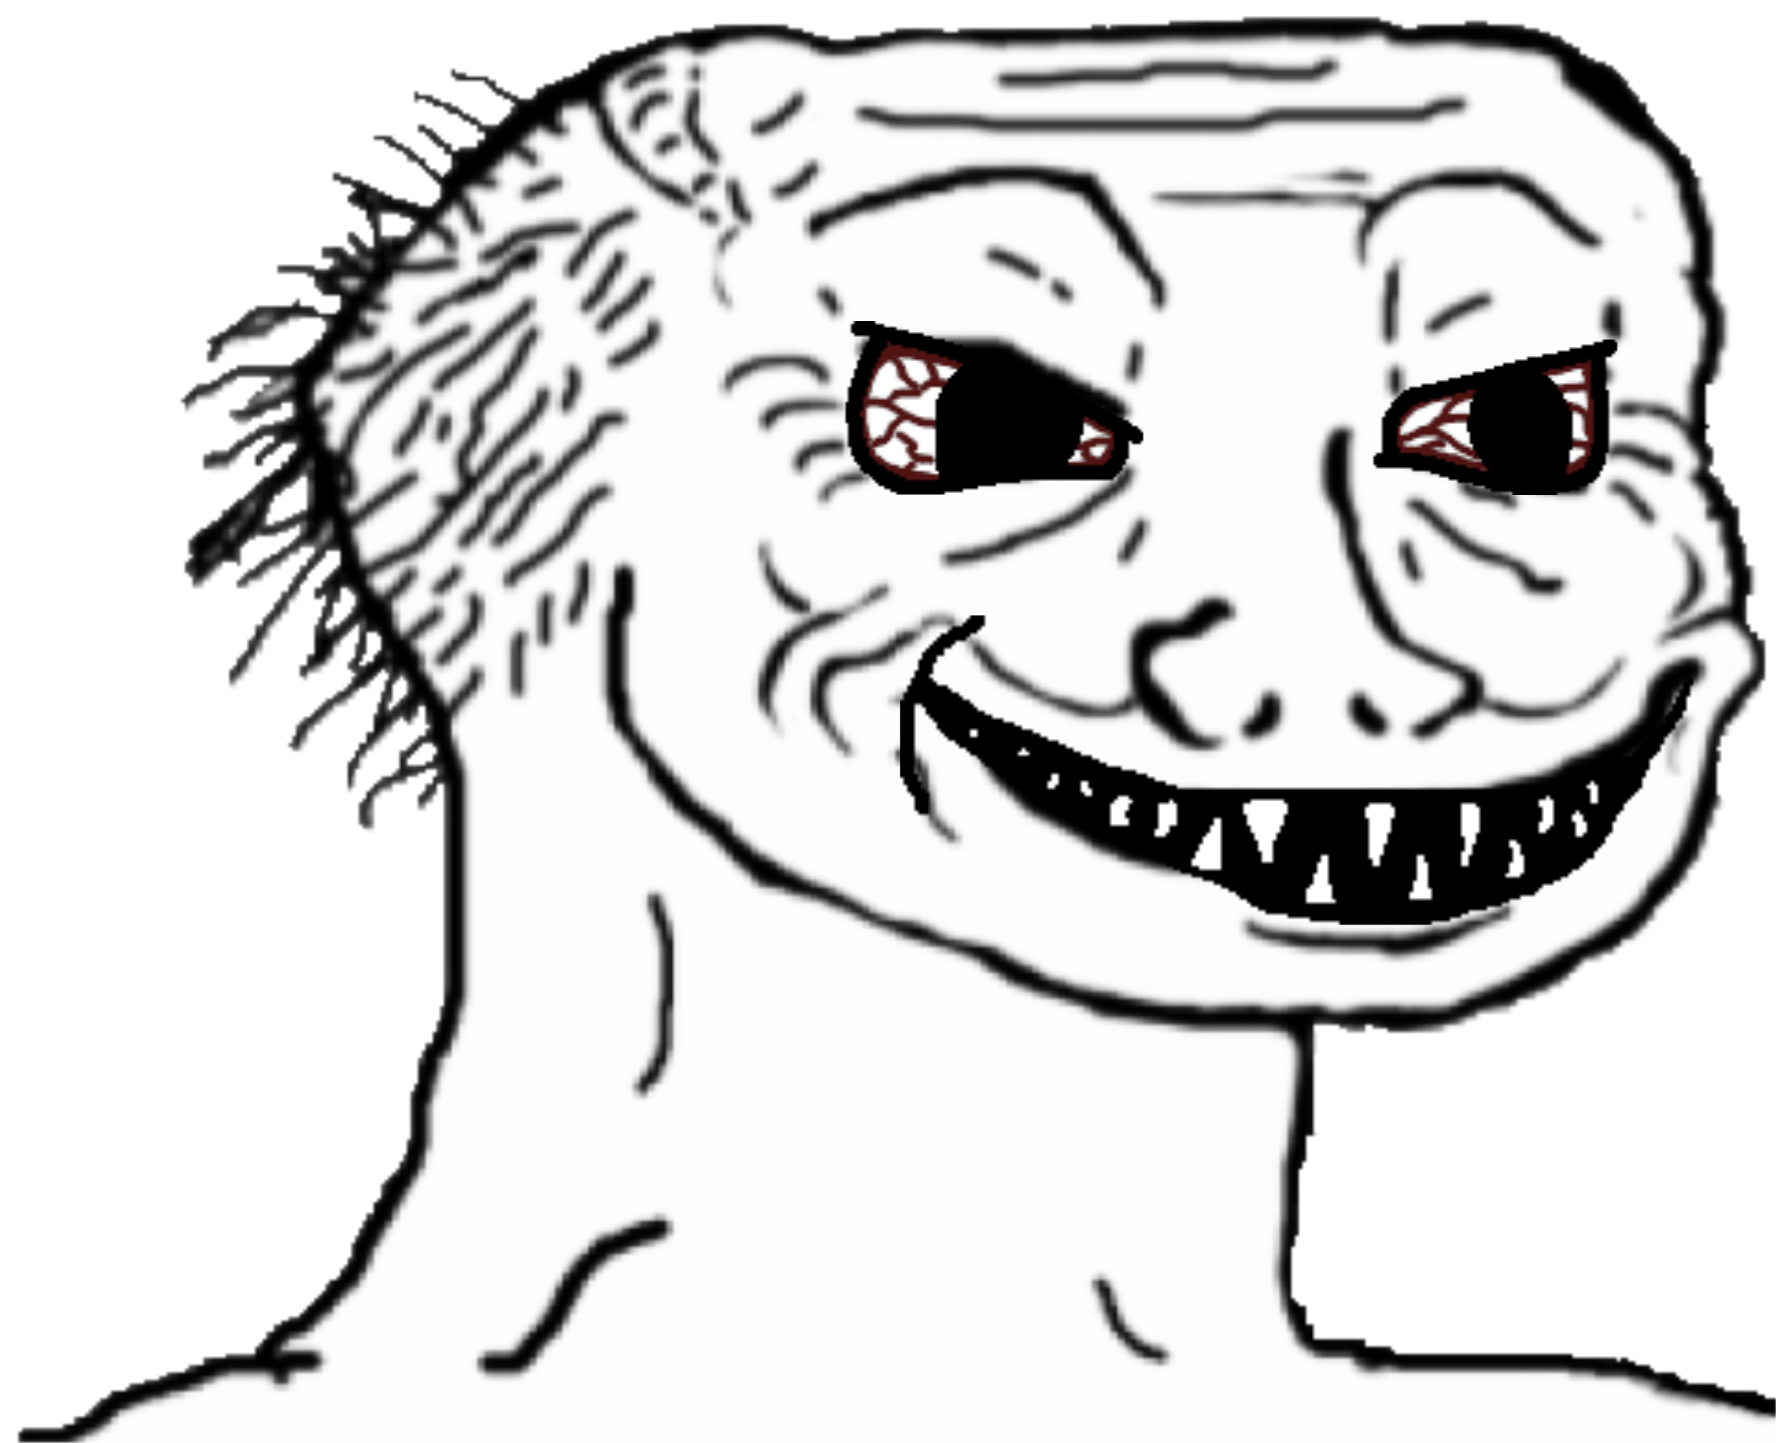
Label: 5_Brainlet